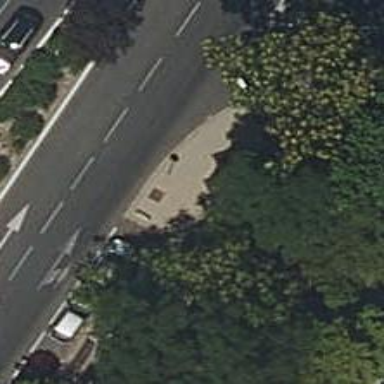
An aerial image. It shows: Bus stop with platform for public transport.